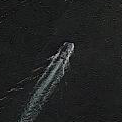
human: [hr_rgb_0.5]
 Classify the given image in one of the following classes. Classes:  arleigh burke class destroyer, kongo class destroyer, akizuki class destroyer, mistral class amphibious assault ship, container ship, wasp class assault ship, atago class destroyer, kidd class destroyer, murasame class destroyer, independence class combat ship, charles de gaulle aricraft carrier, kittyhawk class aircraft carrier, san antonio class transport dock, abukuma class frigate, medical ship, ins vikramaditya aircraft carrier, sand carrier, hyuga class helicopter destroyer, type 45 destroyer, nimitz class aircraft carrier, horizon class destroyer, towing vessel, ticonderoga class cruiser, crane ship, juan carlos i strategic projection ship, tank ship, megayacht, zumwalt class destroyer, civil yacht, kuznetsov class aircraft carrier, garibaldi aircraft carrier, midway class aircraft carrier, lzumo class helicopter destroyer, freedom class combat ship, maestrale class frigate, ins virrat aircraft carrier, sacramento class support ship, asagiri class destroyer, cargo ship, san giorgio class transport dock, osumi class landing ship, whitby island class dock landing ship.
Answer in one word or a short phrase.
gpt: Towing vessel